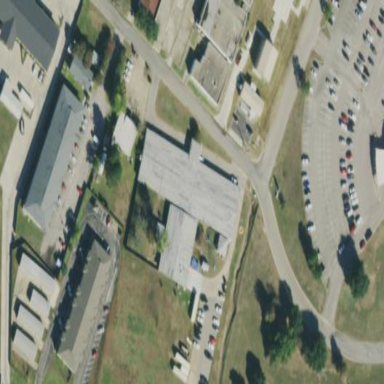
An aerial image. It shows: Nursing home building.